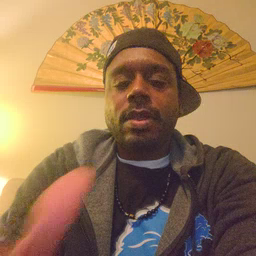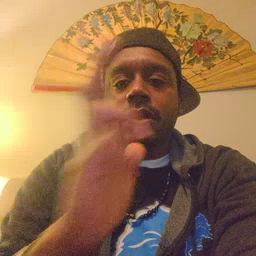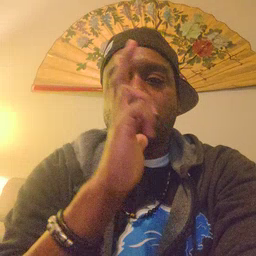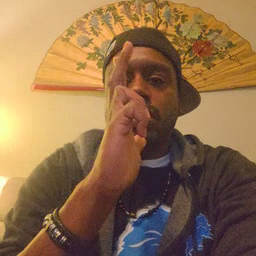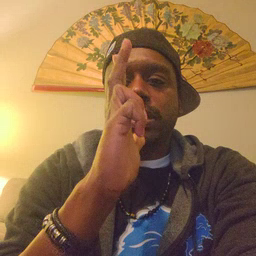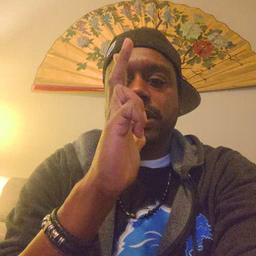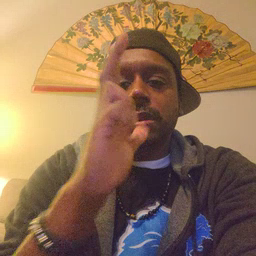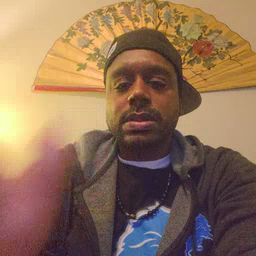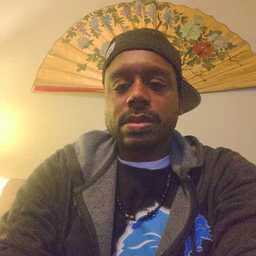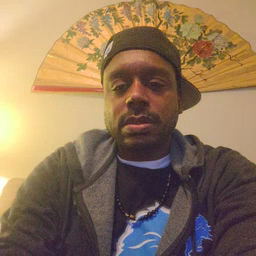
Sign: hen